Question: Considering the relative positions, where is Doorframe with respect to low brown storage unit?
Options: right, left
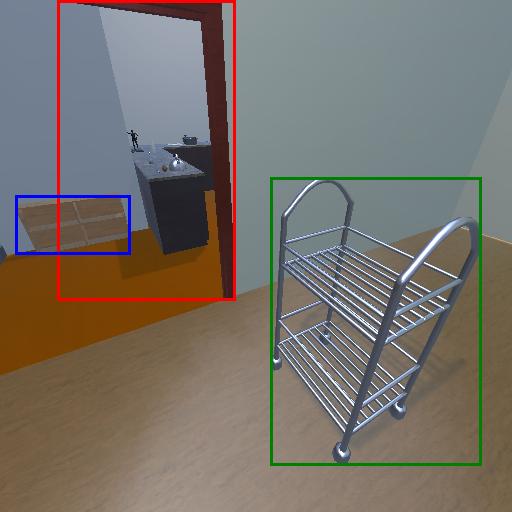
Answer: right